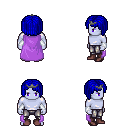
a pixel art fantasy rpg character, male body template, dark elf, purple skin, lavender cape, metal pants, blue pageboy hairstyle, iron tiara, white cloth bracers, maroon shoes, four views (front, back, left, right), 2x2 character sprite sheet, small pixel art, hard edges, no anti-aliasing